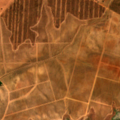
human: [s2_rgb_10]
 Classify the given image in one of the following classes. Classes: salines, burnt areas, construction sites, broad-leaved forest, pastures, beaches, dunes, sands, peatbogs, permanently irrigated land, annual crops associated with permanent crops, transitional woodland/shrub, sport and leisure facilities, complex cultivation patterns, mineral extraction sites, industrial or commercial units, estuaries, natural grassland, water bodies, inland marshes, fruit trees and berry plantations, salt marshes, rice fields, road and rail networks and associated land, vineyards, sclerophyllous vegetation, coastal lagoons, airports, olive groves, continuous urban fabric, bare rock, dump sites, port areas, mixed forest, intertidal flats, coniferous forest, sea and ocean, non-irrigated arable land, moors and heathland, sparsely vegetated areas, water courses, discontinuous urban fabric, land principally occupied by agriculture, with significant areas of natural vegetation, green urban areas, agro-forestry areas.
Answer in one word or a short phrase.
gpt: rice fields, olive groves, pastures, transitional woodland/shrub, water bodies